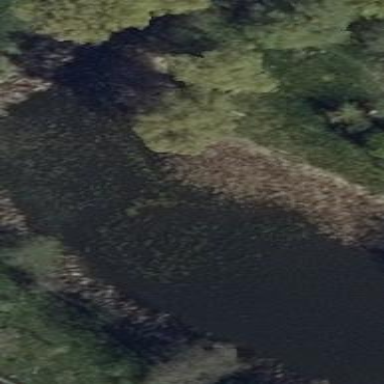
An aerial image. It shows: Serene pond surrounded by nature.